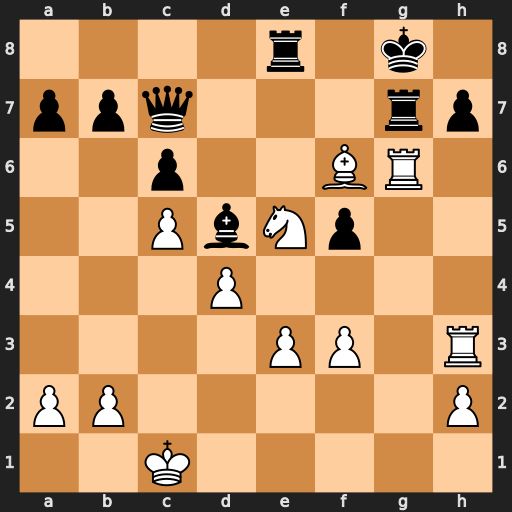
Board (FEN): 4r1k1/ppq3rp/2p2BR1/2PbNp2/3P4/4PP1R/PP5P/2K5
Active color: w
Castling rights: -
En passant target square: -
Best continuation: Rxg7+ Qxg7 Bxg7